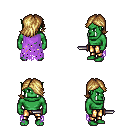
a pixel art fantasy rpg character, male body template, orc, green skin, maroon tattered cape, gold greaves, blonde swoop hairstyle, dagger, four views (front, back, left, right), 2x2 character sprite sheet, small pixel art, hard edges, no anti-aliasing